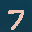
Label: 7